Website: walmart
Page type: address-validator
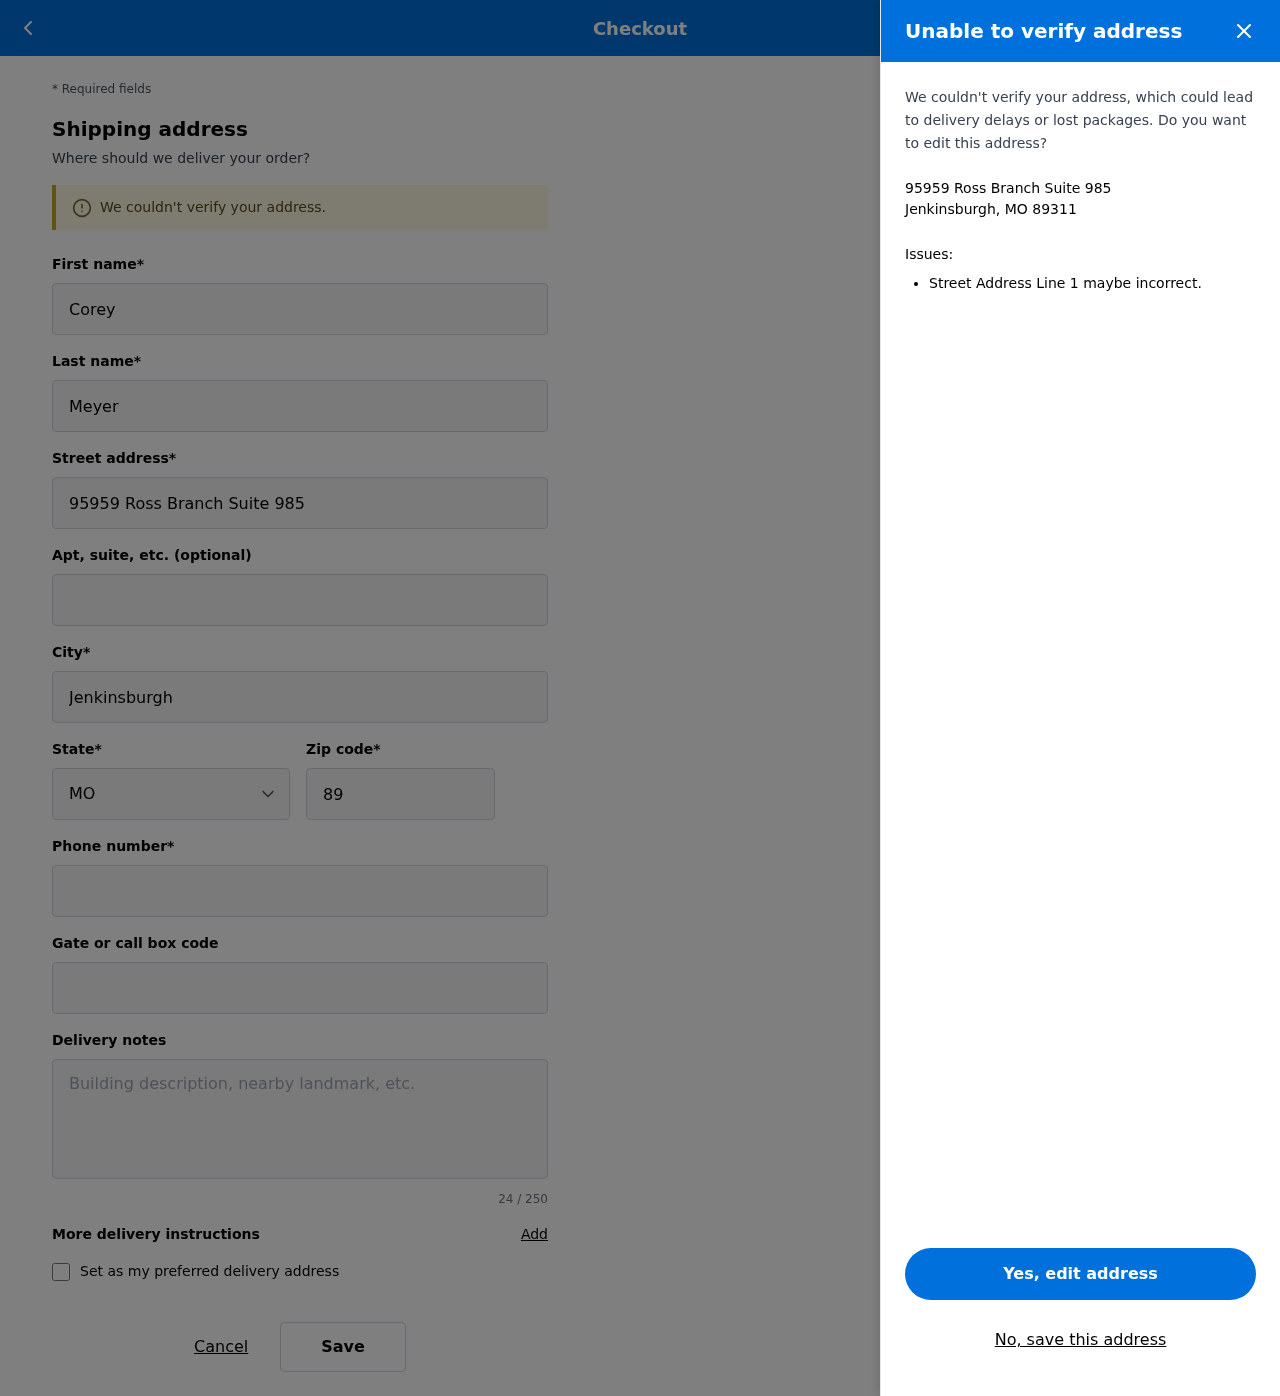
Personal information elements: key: PII_CITY_STATE_ZIP
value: Jenkinsburgh, MO 89311
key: PII_DELIVERY_INSTRUCTIONS
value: Place behind screen door
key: PII_STATE_ABBR
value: MO
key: PII_STREET
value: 95959 Ross Branch Suite 985
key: PII_FIRSTNAME
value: Corey
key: PII_LASTNAME
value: Meyer
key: PII_CITY
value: Jenkinsburgh
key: PII_POSTCODE
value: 89311
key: PII_PHONE
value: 6839812455
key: PII_SECURITY_CODE
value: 4385